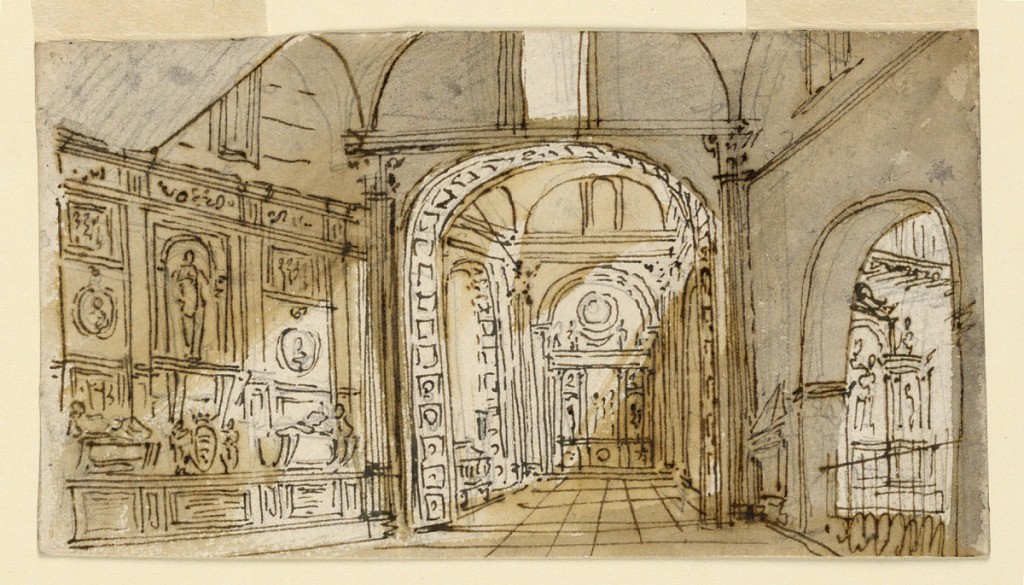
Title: Stage Design, Church Interior
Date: early 19th century
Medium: Pen and bistre ink, brush and wash on paper
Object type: Drawing
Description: Horizontal rectangle. Interior of Renaissance church with richly decorated tombs.